Question: I'm a bit confused...
Can anybody tell me, where this additional space above and below the "T" comes from?
"line-height" has exactly the same value as "font-size". I expected that the div should have the same height as the "T" itself...
Thanks!

'''
<!DOCTYPE html PUBLIC "-//W3C//DTD HTML 4.01 Transitional//EN" "http://www.w3.org/TR/html4/loose.dtd">
<html>
<head>
<meta http-equiv="Content-Type" content="text/html; charset=ISO-8859-1">
<style type="text/css">
#container {
font-size: 50px;
background-color: lime;
line-height: 50px;
margin: 0;
padding: 0;
}
</style>
</head>
<body>
<div id="container">T</div>
</body>
</html>
'''
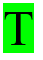
Answer: This is what 'line-height' is supposed to do : make a line high enough in order to be readable and to prevent lines from overlapping each others. 'line-height' is calculated depending of 'font-size' property. By default it's equal to '1.2em'.
Set a 'font-size' of '50px' does not mean that all your characters will have a '50px' height. As the <URL>:
> The font size corresponds to the em
square, a concept used in typography.
Note that certain glyphs may bleed
outside their em squares.
To understand em square : <URL>.
So the "margin" you got here is on the font itself, because 'T' character's height is not equal to 1em.
Have a look at <URL>. You will understand this property better.